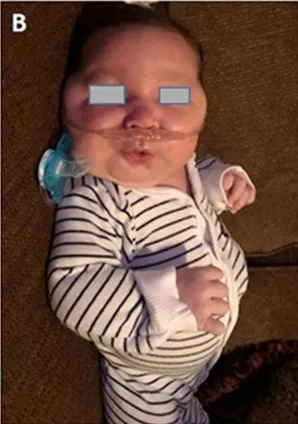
(A,B) Photograph of the patient.
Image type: medical_photograph (skin_photograph)